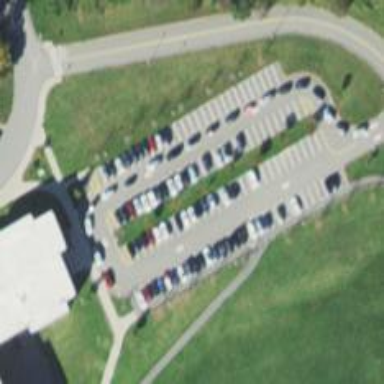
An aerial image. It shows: Parking area.